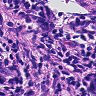
Metastatic tissue present: yes